Field crop: maize
Growth stage: 2
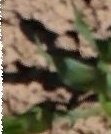
Species: maize